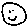
Label: smiley face